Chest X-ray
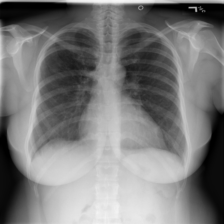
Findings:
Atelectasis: negative
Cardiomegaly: negative
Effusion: negative
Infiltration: negative
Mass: negative
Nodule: positive
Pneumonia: negative
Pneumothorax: negative
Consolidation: negative
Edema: negative
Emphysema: negative
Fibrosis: negative
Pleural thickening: negative
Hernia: negative